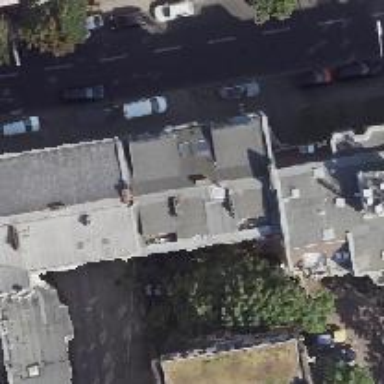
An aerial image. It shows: Clothing store.